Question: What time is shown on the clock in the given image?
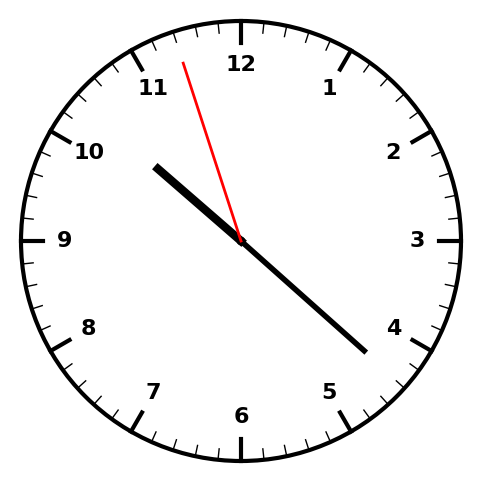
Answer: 10:21:57